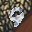
Label: 9